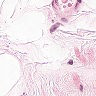
Metastatic tissue present: no